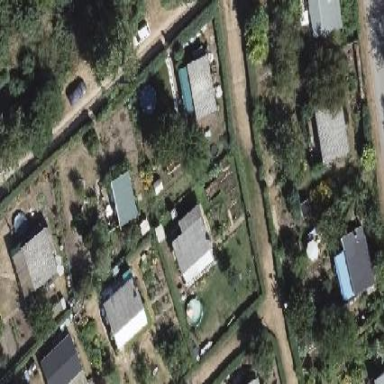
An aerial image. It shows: Plot within allotments.